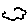
Label: cloud